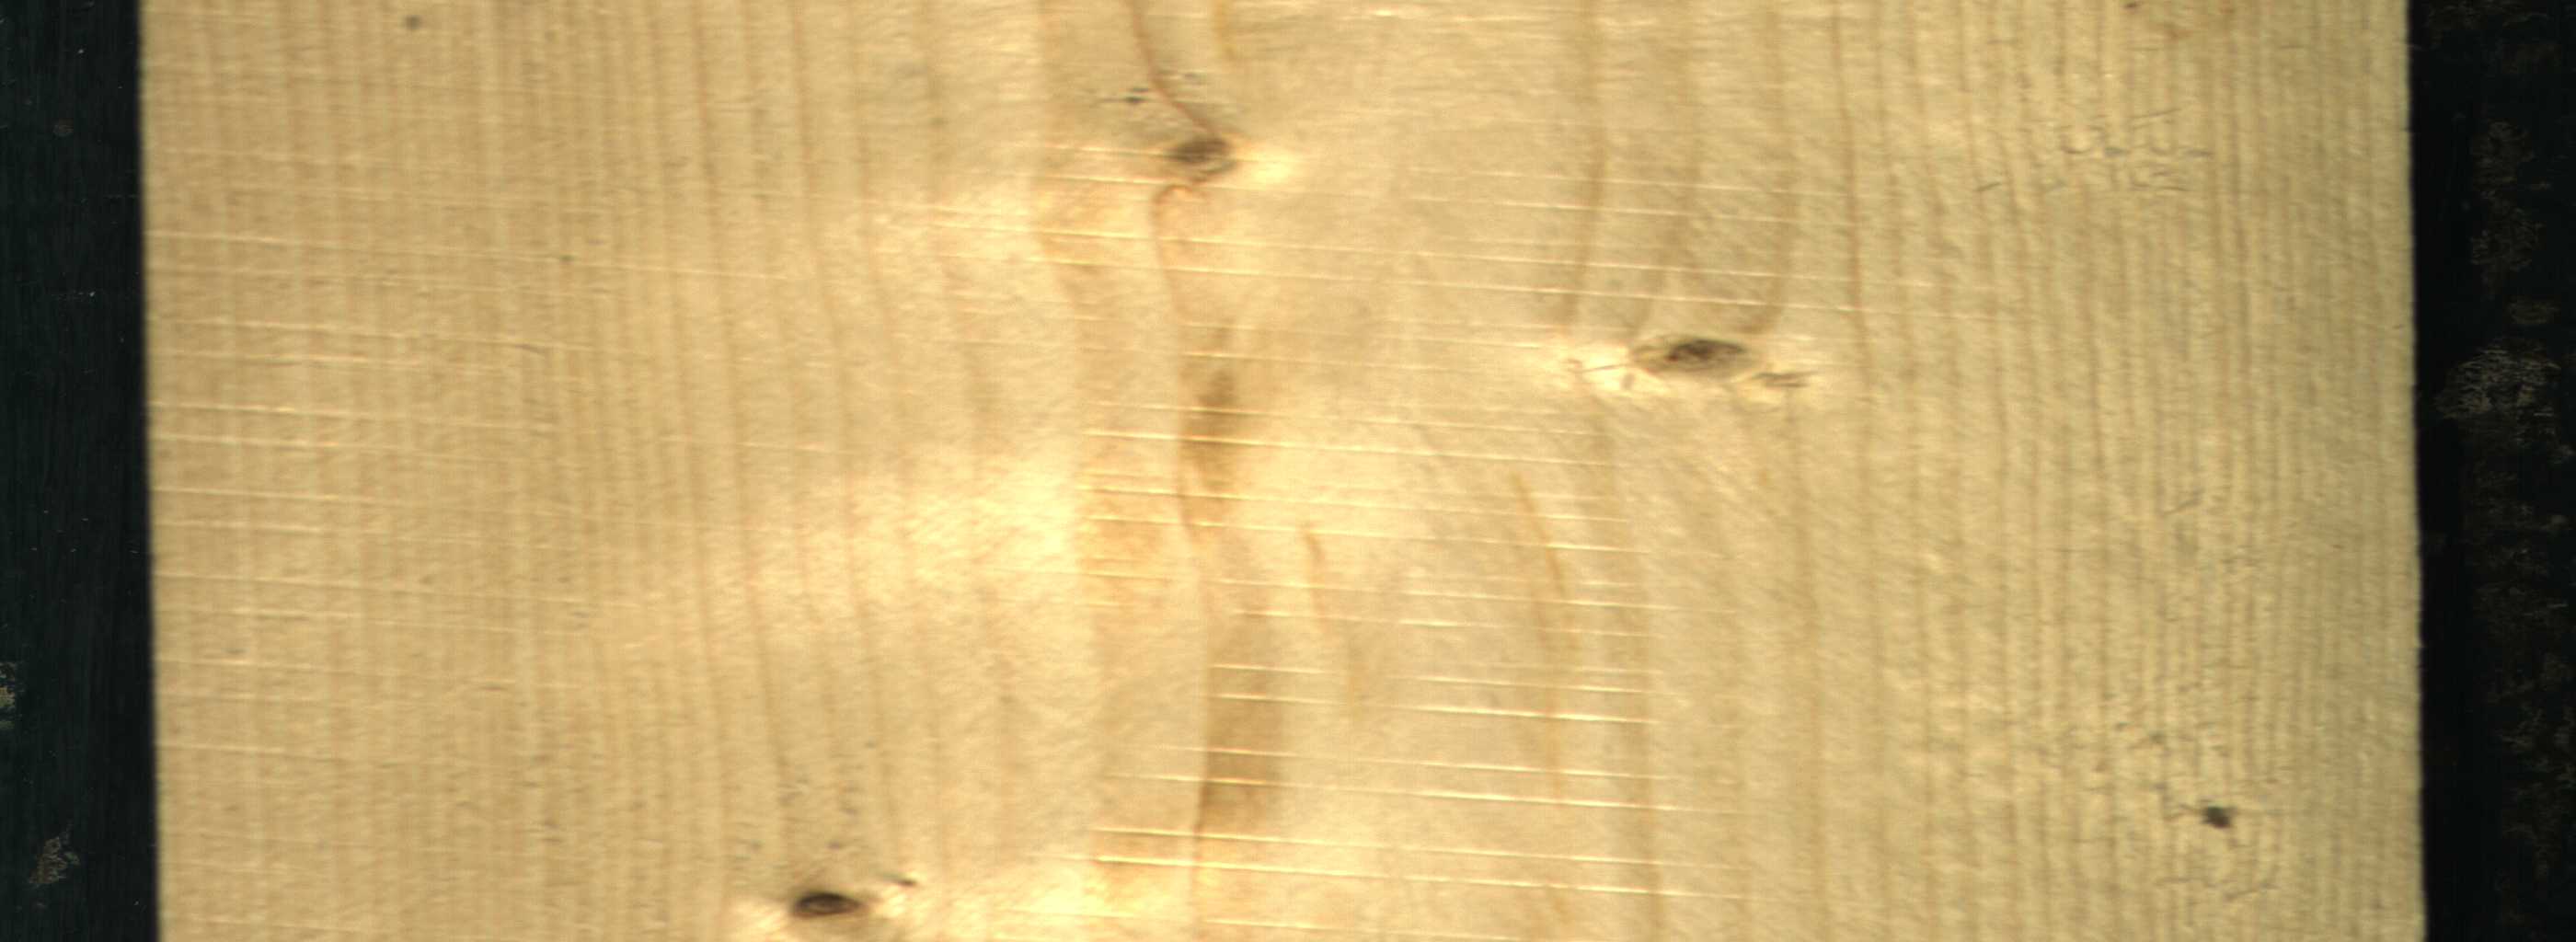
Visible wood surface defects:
Live_Knot
Live_Knot
Live_Knot